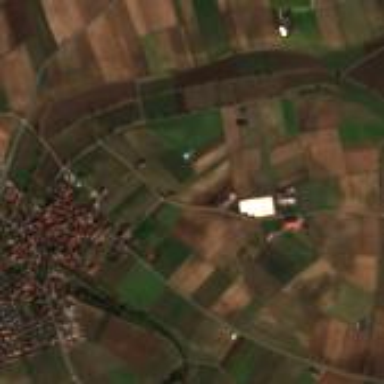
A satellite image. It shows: Picturesque farmland scene.